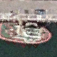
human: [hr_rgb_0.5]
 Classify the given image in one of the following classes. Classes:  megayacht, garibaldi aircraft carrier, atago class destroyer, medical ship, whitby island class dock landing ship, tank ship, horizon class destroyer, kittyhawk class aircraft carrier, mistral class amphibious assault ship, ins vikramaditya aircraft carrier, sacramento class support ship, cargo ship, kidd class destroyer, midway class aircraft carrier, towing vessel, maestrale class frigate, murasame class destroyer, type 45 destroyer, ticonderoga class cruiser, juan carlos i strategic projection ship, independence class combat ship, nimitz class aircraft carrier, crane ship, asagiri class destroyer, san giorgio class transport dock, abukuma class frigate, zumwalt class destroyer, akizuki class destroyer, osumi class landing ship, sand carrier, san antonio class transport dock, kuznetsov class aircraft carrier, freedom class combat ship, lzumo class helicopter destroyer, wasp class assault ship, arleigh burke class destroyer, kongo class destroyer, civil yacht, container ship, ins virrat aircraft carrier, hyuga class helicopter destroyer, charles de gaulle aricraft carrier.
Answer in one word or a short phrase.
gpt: Towing vessel